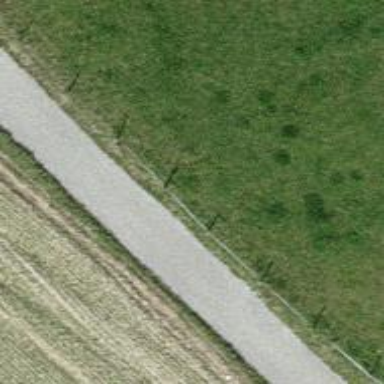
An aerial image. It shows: Agricultural track with fine gravel surface of grade2 quality.